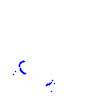
Particle: kaon